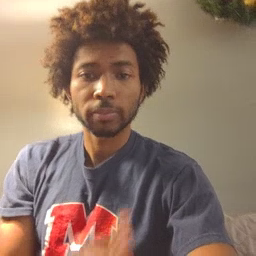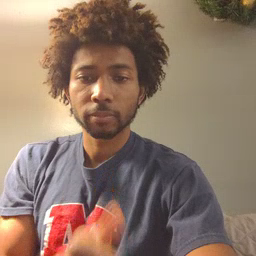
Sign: not